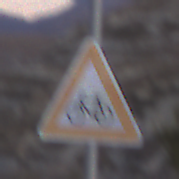
Verkehrszeichen: RadverkehrRechts
Umgebung: Outdoor, Nature
Tageszeit: Dusk
Wetter: Clear
Licht: Natural
Jahreszeit: NotSpecified
Kontrast: LowContrast